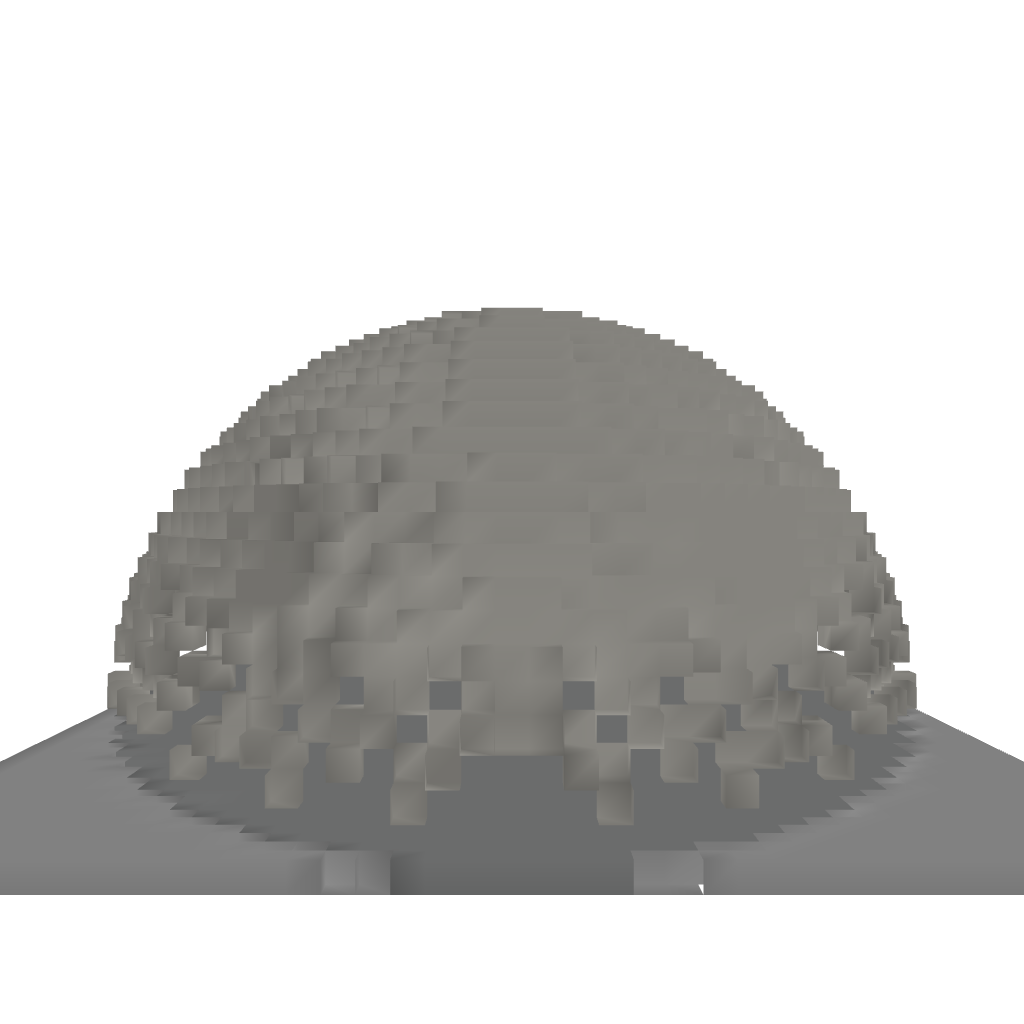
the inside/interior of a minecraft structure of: Elliptical BioSphere